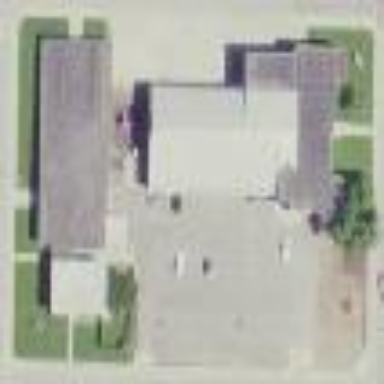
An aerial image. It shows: School.